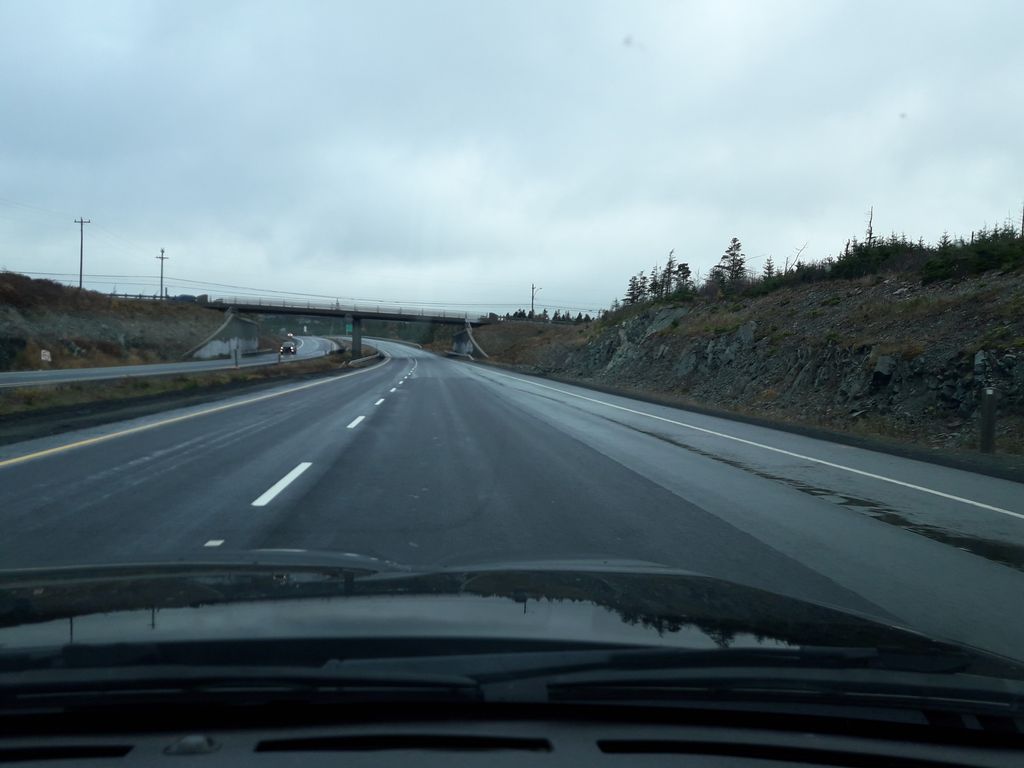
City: st_johns